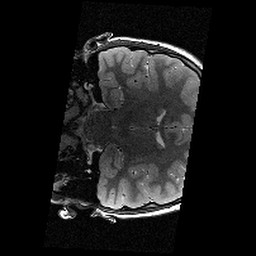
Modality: T2w
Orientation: coronal
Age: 10
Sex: female
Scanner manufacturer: siemens
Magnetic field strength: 3 T
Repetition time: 9.23 s
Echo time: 0.067 s